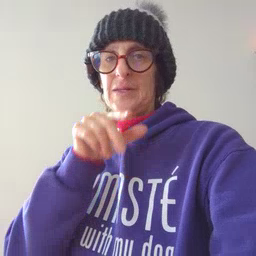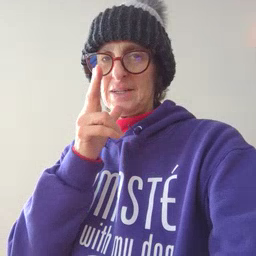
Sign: hen